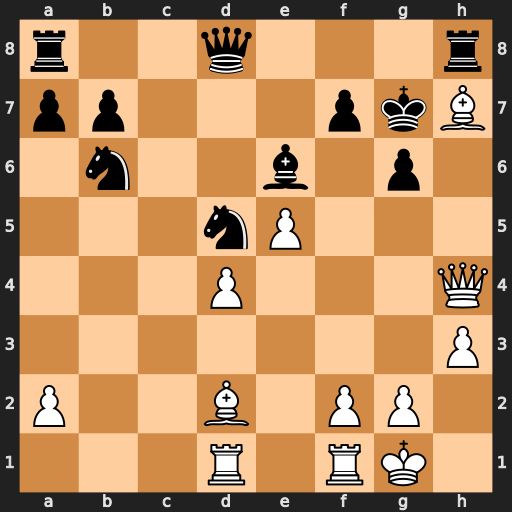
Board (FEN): r2q3r/pp3pkB/1n2b1p1/3nP3/3P3Q/7P/P2B1PP1/3R1RK1
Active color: w
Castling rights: -
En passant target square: -
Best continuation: Qh6#